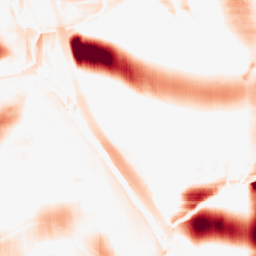
Category: morphological
Decomposition family: morphological_square
Decomposition parameters: operation: opening
size: 50
Upsampling method: lanczos
Upsampling parameters: scale: 4
Upsampling scale: 4